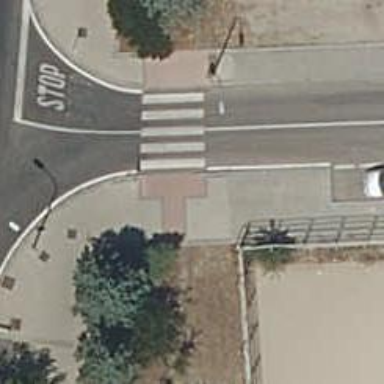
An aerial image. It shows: Uncontrolled crossing on the road.